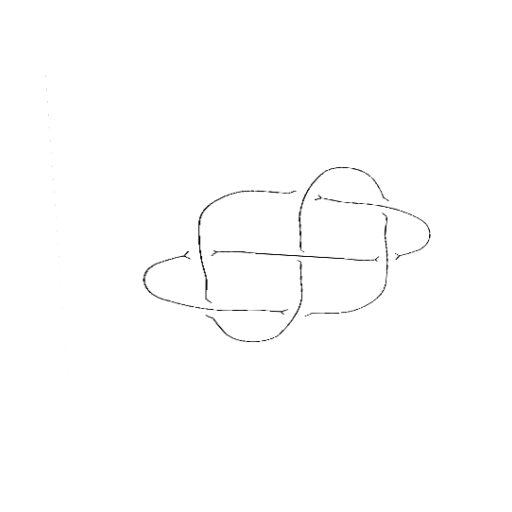
Crossing number: 7